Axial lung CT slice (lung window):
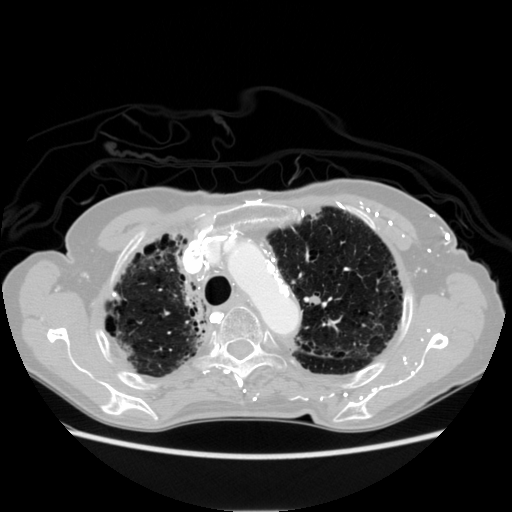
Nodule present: no